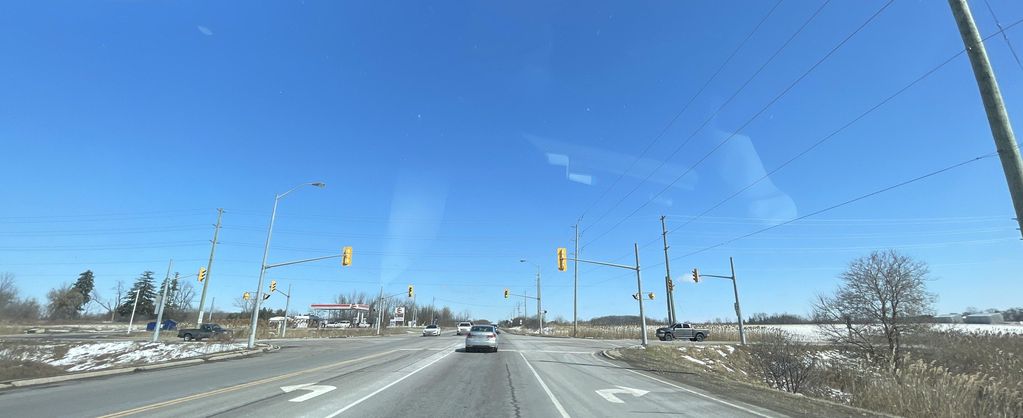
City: kitchener-waterloo